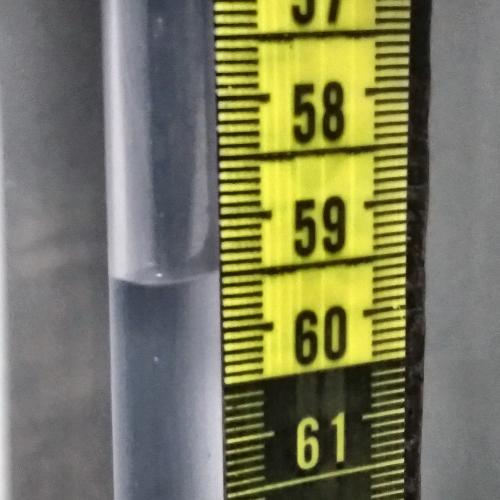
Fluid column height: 59.5 cm